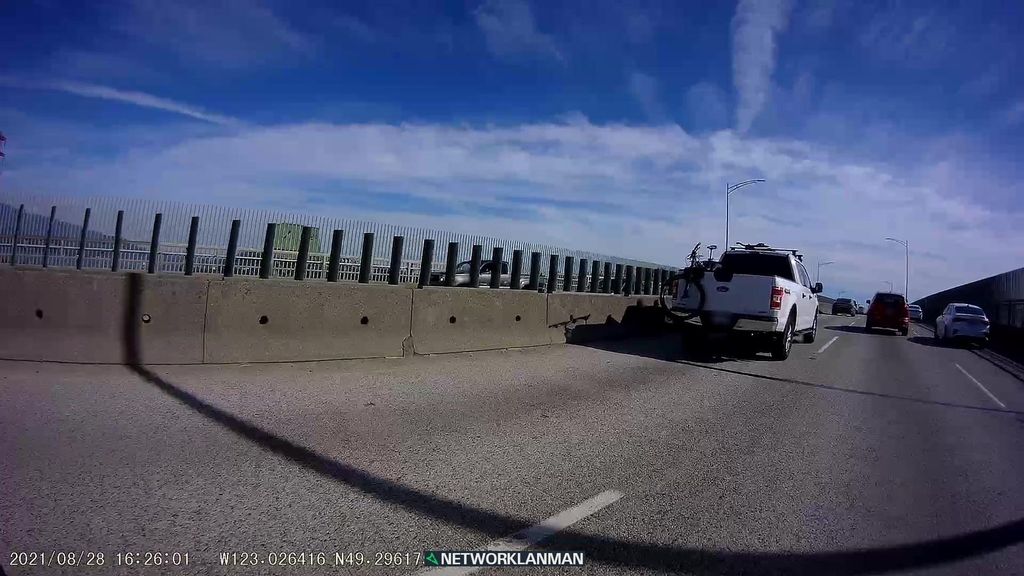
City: vancouver